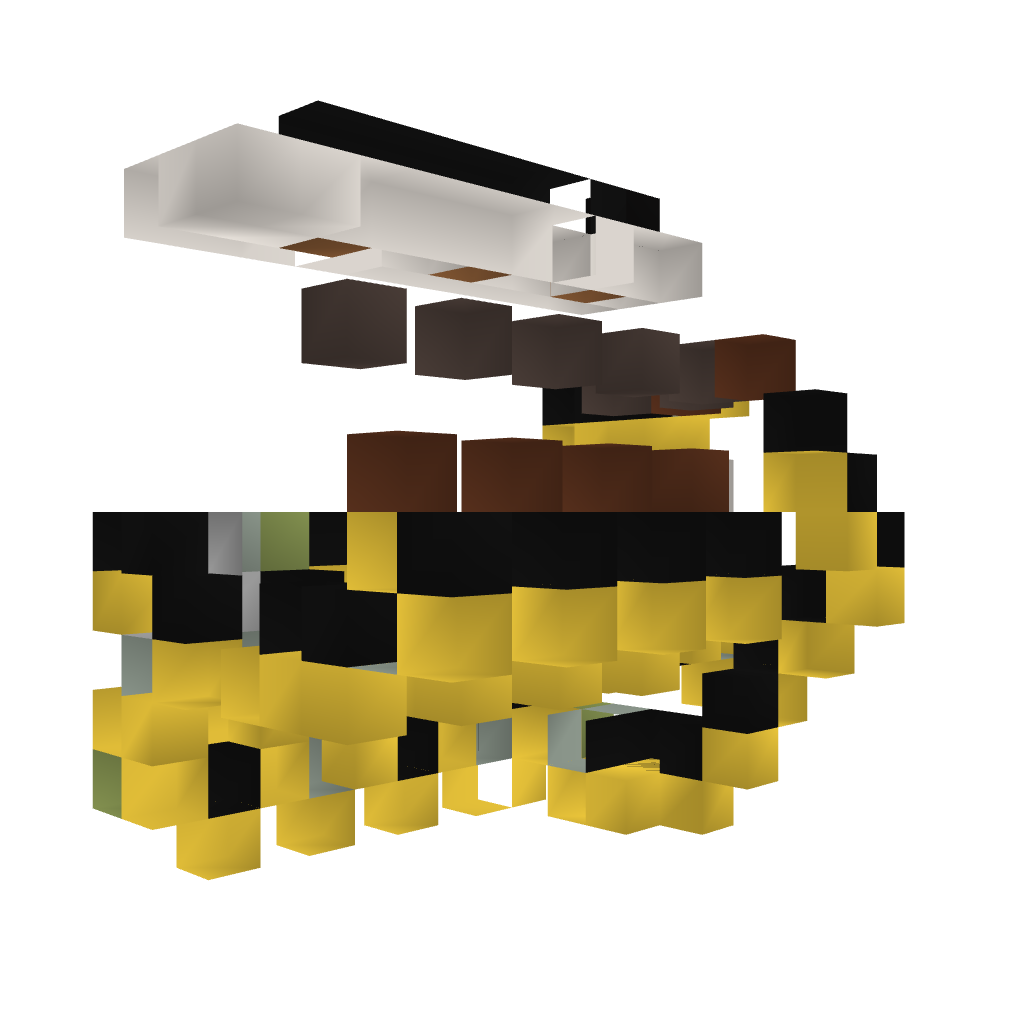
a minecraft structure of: Casino Machine 02